Field crop: maize
Growth stage: 1
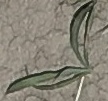
Species: sorghum